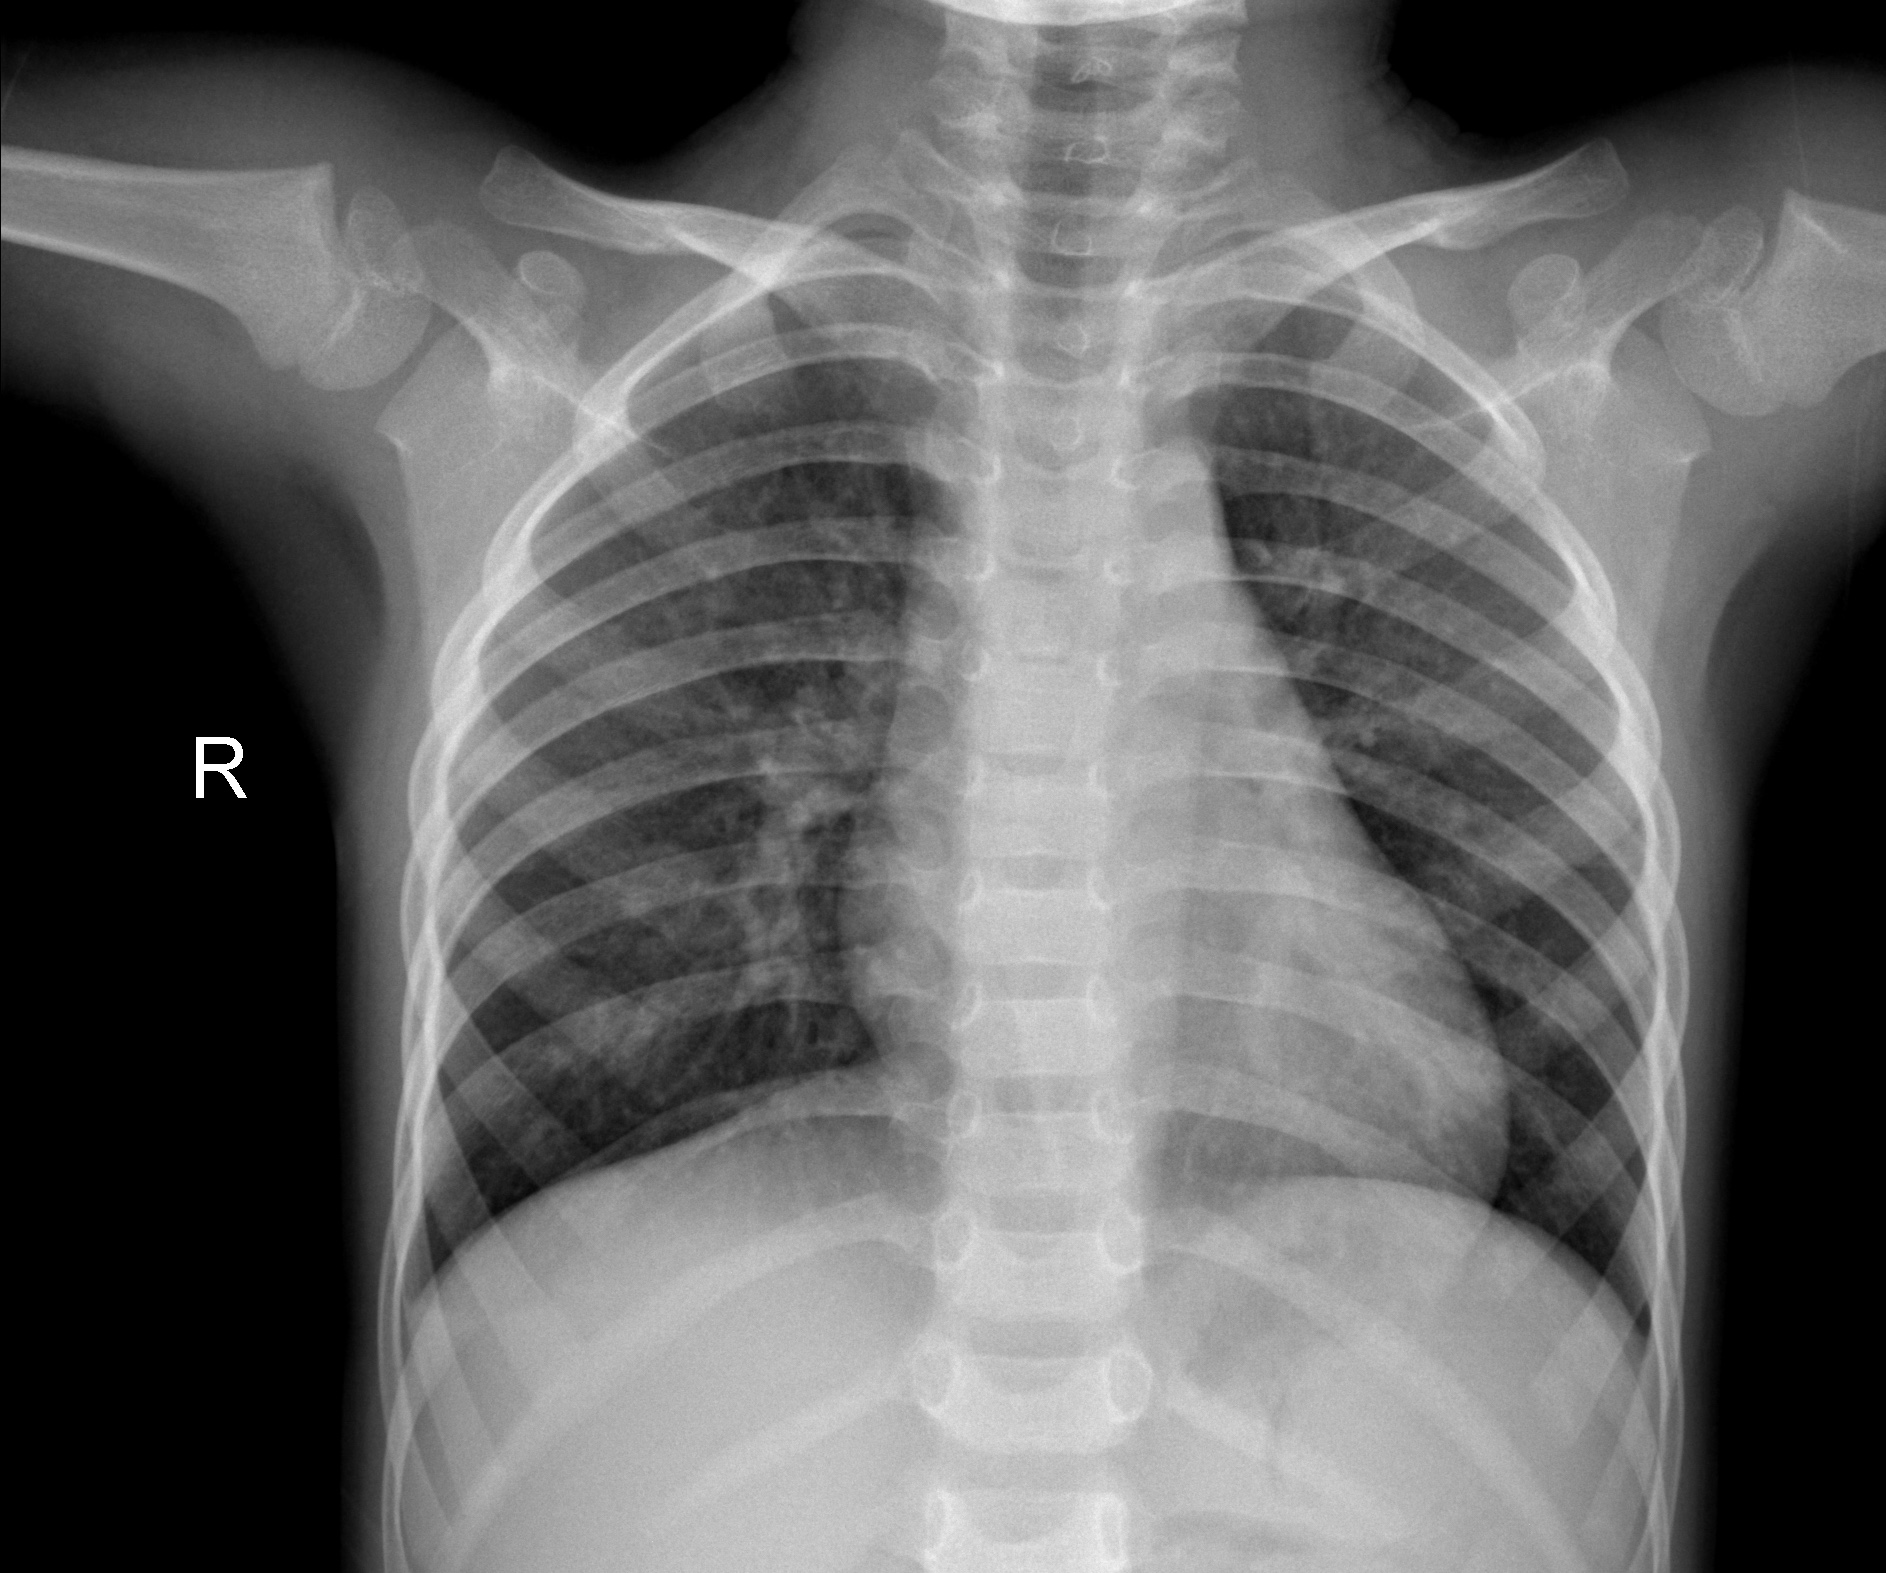
Diagnosis: NORMAL